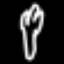
Label: fork